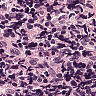
Metastatic tissue present: no